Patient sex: M
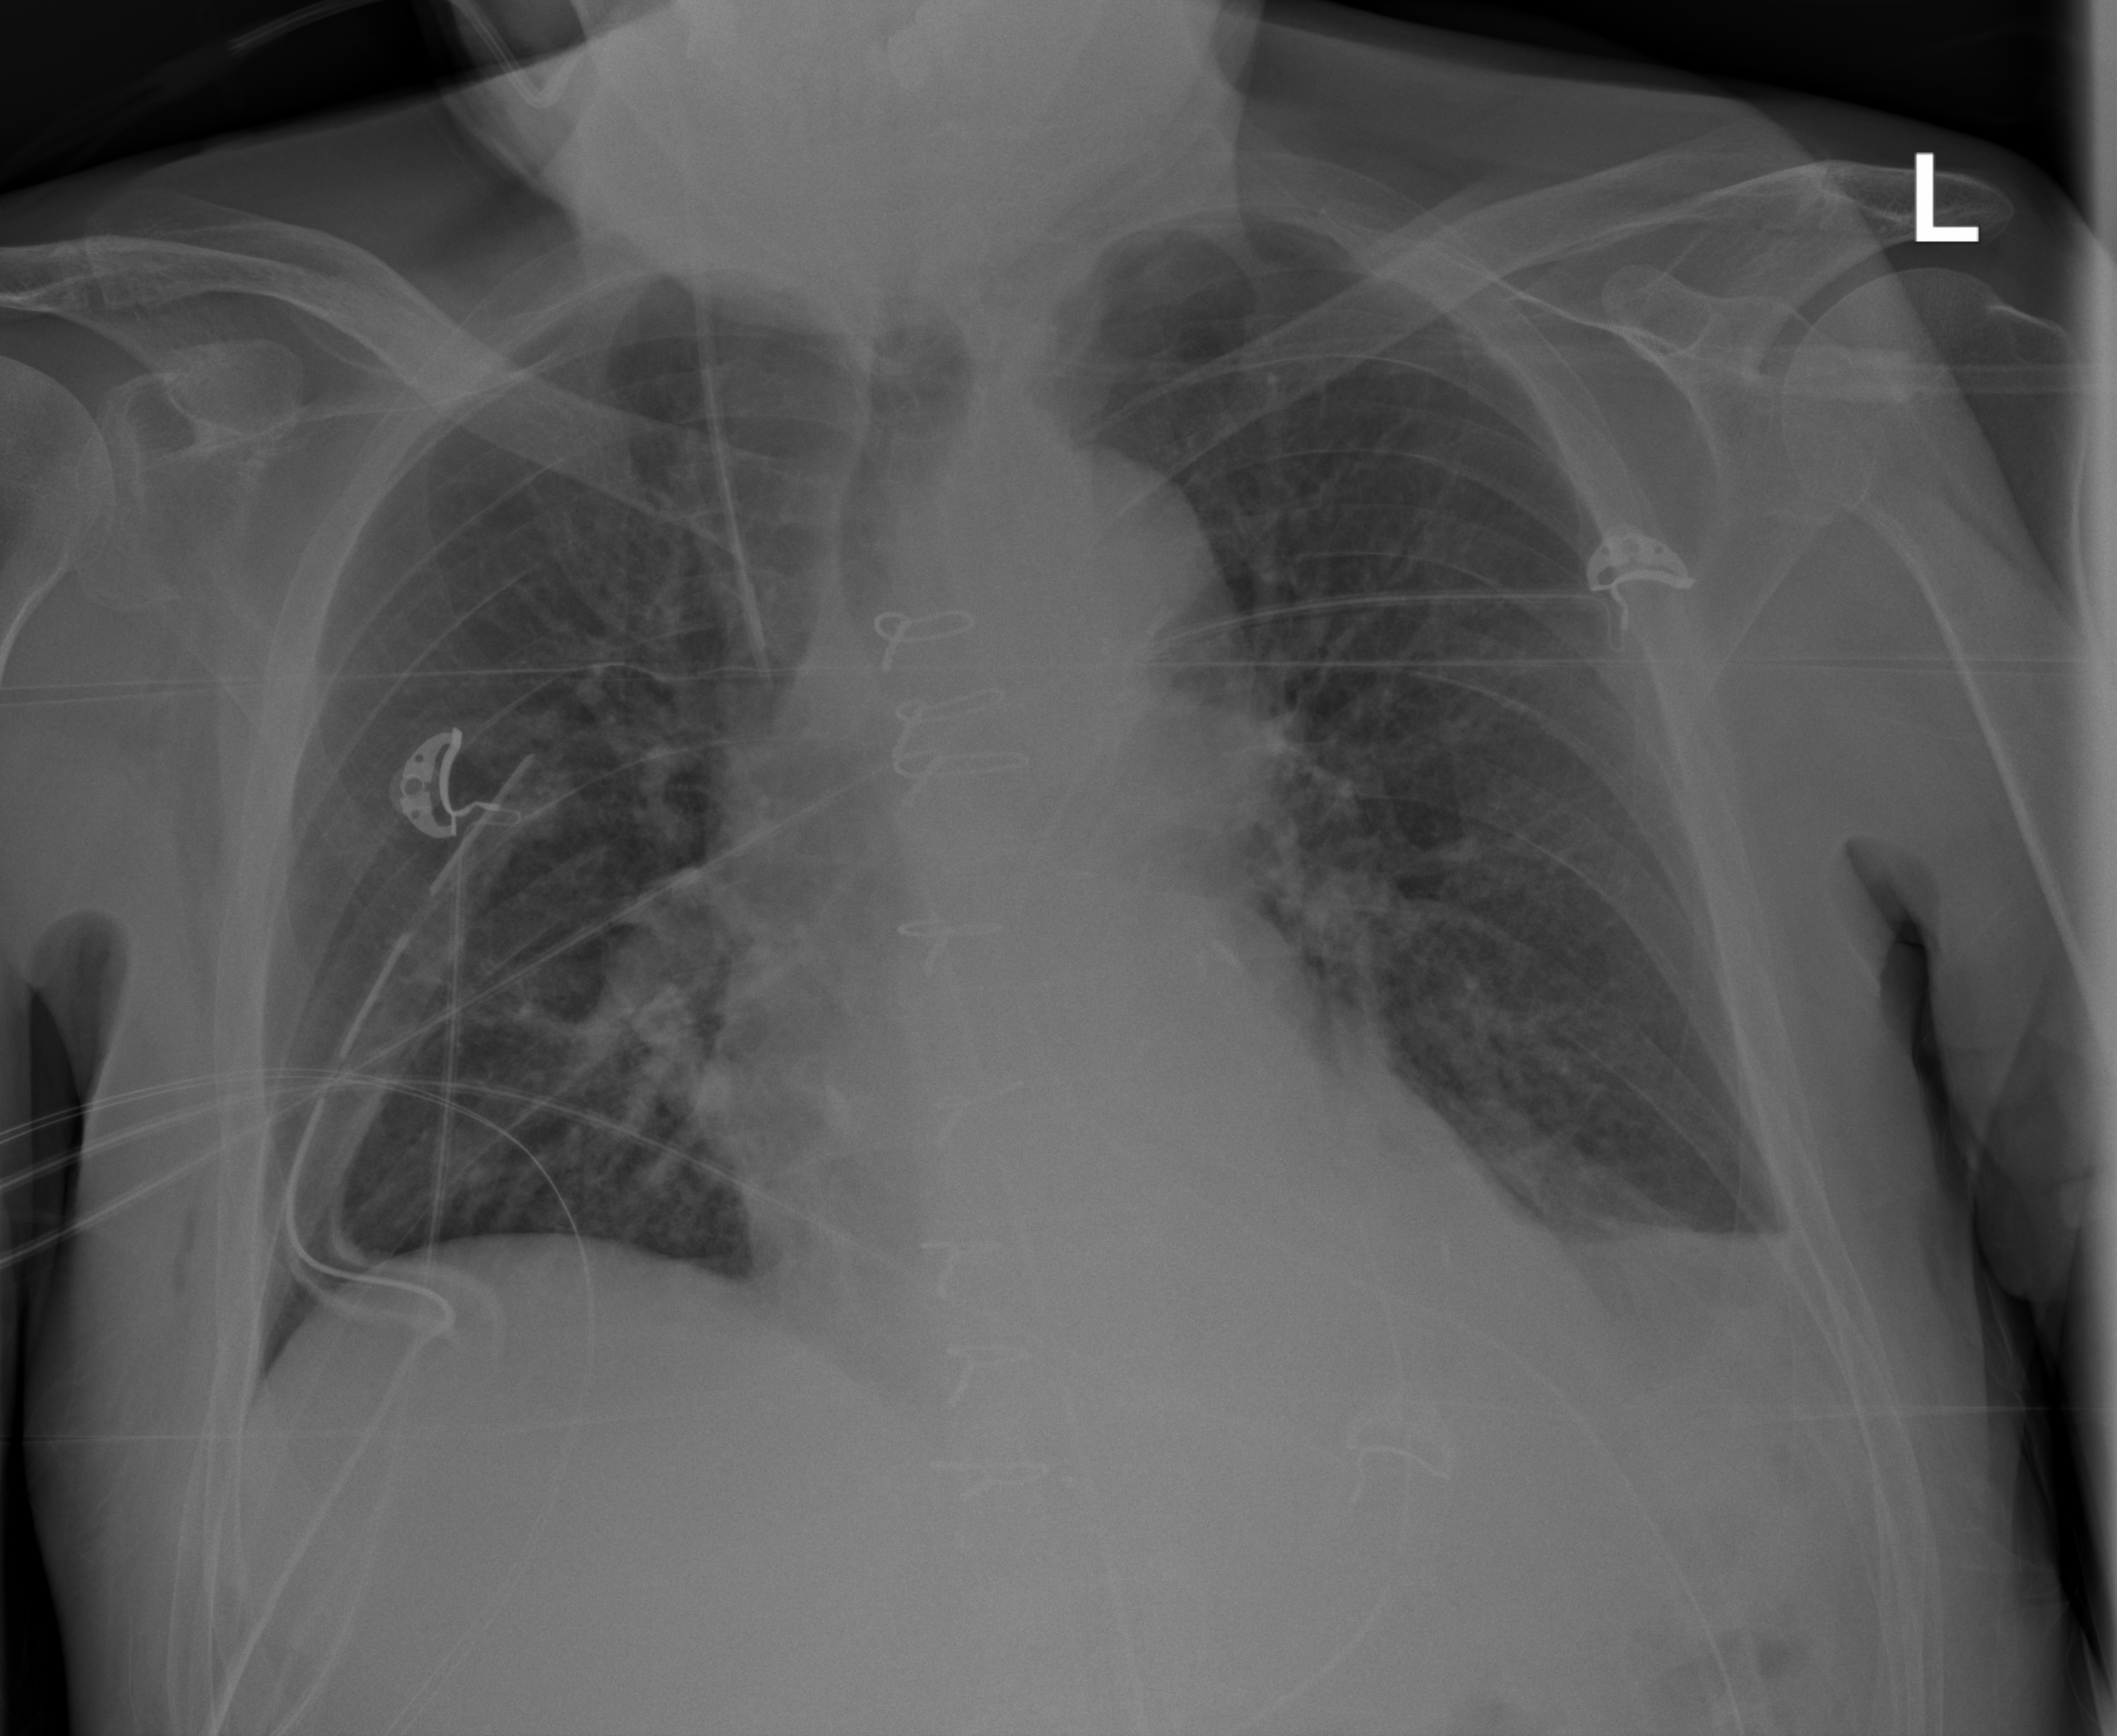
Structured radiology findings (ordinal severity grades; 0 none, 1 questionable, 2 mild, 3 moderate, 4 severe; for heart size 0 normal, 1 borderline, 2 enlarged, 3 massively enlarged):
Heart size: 0
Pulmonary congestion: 0
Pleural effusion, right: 0
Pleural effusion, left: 2
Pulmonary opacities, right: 0
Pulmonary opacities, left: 0
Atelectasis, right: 0
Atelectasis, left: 2